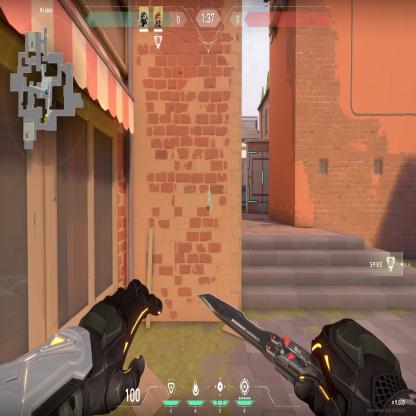
Label: teammate